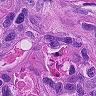
Metastatic tissue present: yes